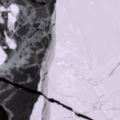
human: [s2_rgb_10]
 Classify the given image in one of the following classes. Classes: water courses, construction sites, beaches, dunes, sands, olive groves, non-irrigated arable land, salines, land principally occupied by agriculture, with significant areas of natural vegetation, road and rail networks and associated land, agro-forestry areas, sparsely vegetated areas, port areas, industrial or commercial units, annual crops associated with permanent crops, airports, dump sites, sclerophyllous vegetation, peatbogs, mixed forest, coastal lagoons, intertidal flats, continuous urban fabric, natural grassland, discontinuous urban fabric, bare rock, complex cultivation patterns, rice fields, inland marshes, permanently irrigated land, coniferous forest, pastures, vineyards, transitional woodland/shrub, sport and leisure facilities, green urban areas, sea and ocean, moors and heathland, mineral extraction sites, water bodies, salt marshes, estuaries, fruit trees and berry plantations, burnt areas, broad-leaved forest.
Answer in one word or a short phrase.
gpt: sea and ocean